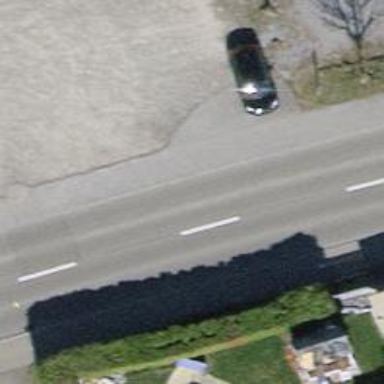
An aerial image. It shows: Secondary road with asphalt surface and sidewalk on the left.